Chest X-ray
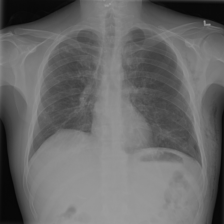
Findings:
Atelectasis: negative
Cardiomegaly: negative
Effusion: negative
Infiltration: negative
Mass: negative
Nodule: positive
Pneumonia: negative
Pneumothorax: positive
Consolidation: negative
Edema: negative
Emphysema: positive
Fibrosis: negative
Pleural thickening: negative
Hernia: negative